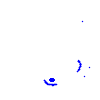
Particle: electron